Question: The below NodeJS code tries to convert an xml document into json and then parse it.
'''
var fs = require('fs');
var parse = require('jsonml').parse;
var jsonML = parse(fs.readFileSync('myfile.xml'));
var jsondata = JSON.parse(jsonML);
console.log(jsondata.BESAPI.Computer[0].ID);
'''
It works fine, but I am unable to display the correct values. An error is thrown on the line 'console.log(jsondata.BESAPI.Computer[0].ID);'
I am trying to display the ID of each computer in the json object.
Json object
'''
{
"BESAPI": {
"-xmlns:xsi": "http://www.w3.org/2001/XMLSchema-instance",
"-xsi:noNamespaceSchemaLocation": "BESAPI.xsd",
"Computer": [
{
"-Resource": "api/computer/<PHONE>",
"LastReportTime": "Thu, 26 Feb 2015 14:54:41 +0000",
"ID": "<PHONE>"
},
{
"-Resource": "api/computer/<PHONE>",
"LastReportTime": "Thu, 26 Feb 2015 14:45:18 +0000",
"ID": "<PHONE>"
},
{
"-Resource": "api/computer/<PHONE>",
"LastReportTime": "Thu, 26 Feb 2015 14:50:52 +0000",
"ID": "<PHONE>"
}]
}
}
'''
I get this error:

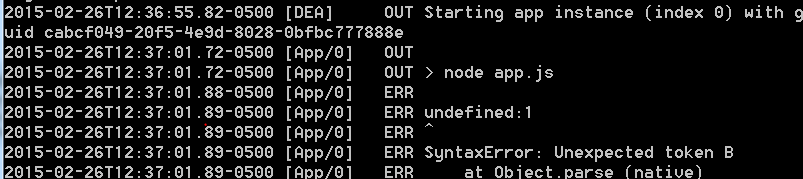
Answer: Without having your original XML, I can't know for sure what's going on, but <URL> may help you with further investigations.
For an XML like
'''
<?xml version="1.0"?>
<BESAPI>
<Computer ID="api/computer/<PHONE>"></Computer>
<Computer ID="api/computer/<PHONE>"></Computer>
</BESAPI>
'''
the output from jsonML looks like this:
'''
[ 'BESAPI',
[ 'Computer', { ID: 'abc123' } ],
[ 'Computer', { ID: 'def987' } ] ]
'''
which doesn't resemble the JSON you gave us, but attempting to parse it gives the error you presented.
So I'm guessing that the output from jsonML isn't parsable JSON, but a nested array of sorts.